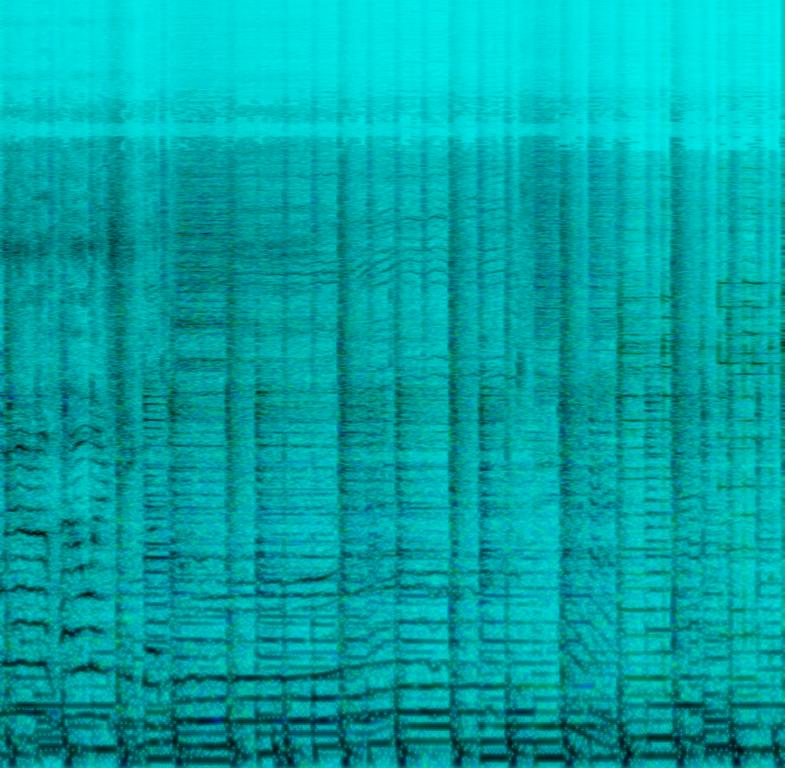
The song has a bluesy funk feel to it. The singer has a raspy and burly vocal and sits on top of a grungy gritty electric guitar.